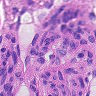
Metastatic tissue present: yes